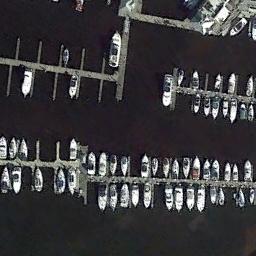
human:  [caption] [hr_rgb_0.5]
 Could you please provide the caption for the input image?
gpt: A lot of ships are in the harbor .

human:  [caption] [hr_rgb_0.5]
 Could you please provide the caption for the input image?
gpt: There are many yachts moored neatly on the sea side of the harbor, And there are still many spaces left .

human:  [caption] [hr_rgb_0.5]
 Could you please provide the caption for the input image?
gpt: The harbor has lots of neatly docked boats and the color of the waters is dark green .

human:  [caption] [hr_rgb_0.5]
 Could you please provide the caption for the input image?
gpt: There aren't many boats in the upper left corner of the harbor .

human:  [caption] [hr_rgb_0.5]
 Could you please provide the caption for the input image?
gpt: There are many yachts at the harbor .